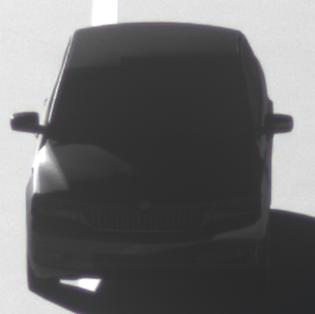
Make: Skoda
Model: Rapid
Detailed model: Rapid 1.2 Active Limousine
Model produced from: 2012/10
Model produced until: 2015/04
Doors: 5
Color: black
Road condition: dry road
Daytime: morning or afternoon
Contrast: high contrast